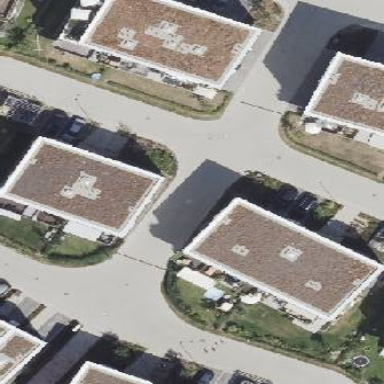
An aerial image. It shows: Apartment building with flat roof.